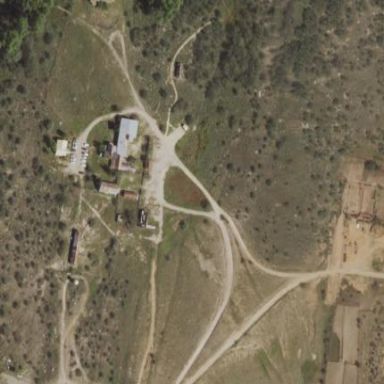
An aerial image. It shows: Farmyard with historic significance.